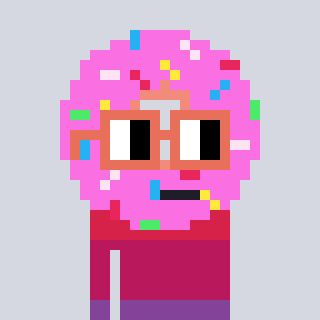
a pixel art character with square orange glasses, a doughnut-shaped head and a grayscale-colored body on a cool background